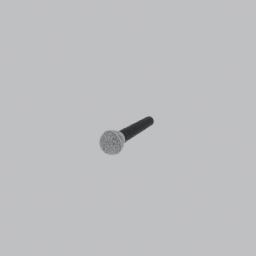
Label: electronics